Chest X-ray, PA view. Patient: 39 years old, sex M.
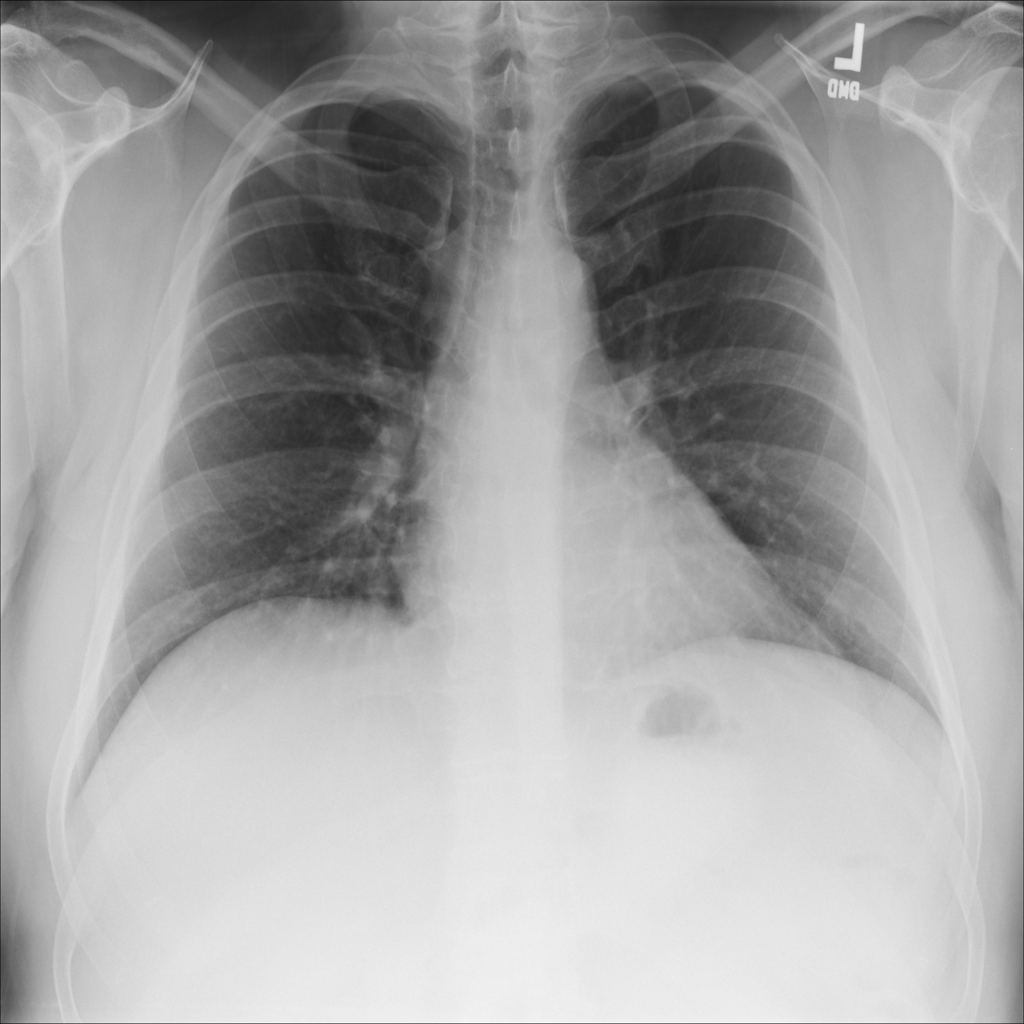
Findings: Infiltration